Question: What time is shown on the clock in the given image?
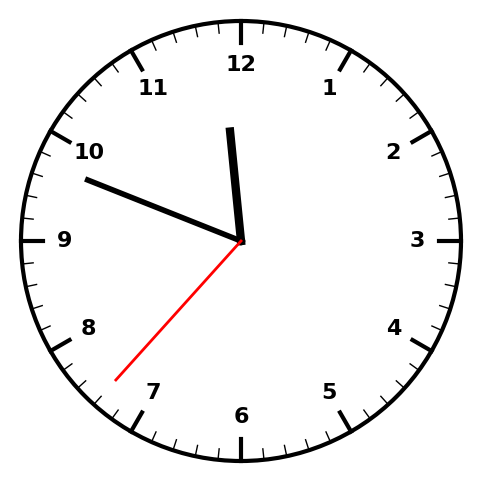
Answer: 11:48:37